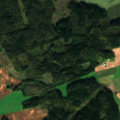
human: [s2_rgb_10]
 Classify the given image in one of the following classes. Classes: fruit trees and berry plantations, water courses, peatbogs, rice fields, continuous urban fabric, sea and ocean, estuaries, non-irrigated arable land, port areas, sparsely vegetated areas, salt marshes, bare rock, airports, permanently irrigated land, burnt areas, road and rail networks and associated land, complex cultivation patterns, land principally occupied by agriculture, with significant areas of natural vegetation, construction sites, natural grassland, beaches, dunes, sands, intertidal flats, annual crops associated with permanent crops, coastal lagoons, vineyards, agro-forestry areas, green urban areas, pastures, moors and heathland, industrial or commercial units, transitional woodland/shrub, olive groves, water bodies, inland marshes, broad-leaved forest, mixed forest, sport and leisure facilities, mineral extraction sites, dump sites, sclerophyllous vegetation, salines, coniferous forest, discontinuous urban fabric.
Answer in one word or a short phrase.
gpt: non-irrigated arable land, land principally occupied by agriculture, with significant areas of natural vegetation, coniferous forest